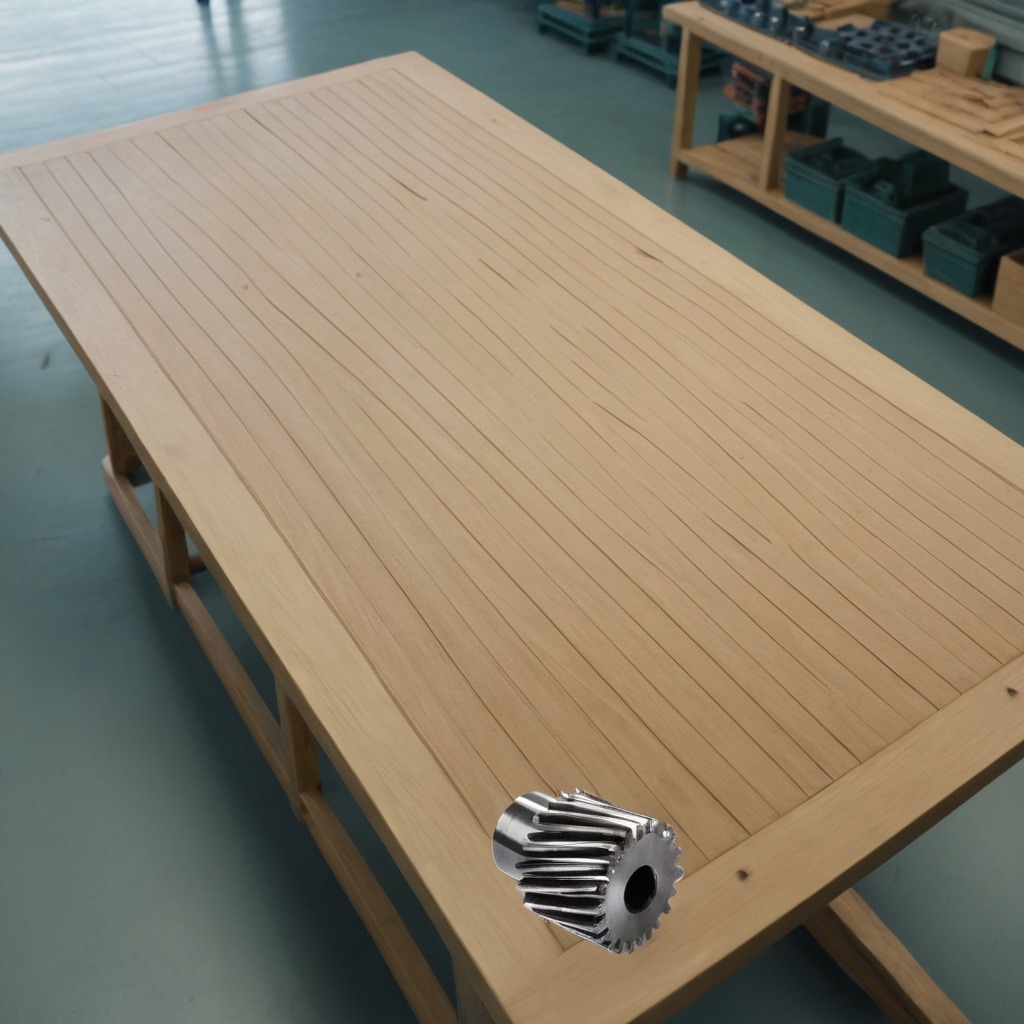
A steel gear with teeth is lying on the workbench inside a coastal fishing gear workshop.